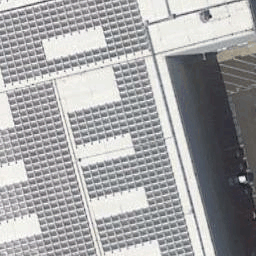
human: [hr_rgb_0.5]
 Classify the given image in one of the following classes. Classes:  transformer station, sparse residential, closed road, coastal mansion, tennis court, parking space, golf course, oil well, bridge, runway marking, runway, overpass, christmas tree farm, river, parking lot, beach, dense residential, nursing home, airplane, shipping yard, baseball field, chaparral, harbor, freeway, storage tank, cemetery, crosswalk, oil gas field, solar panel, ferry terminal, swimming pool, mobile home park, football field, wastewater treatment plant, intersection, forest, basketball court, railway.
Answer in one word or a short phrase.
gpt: solar panel